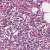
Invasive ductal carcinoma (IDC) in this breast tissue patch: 1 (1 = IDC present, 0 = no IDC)